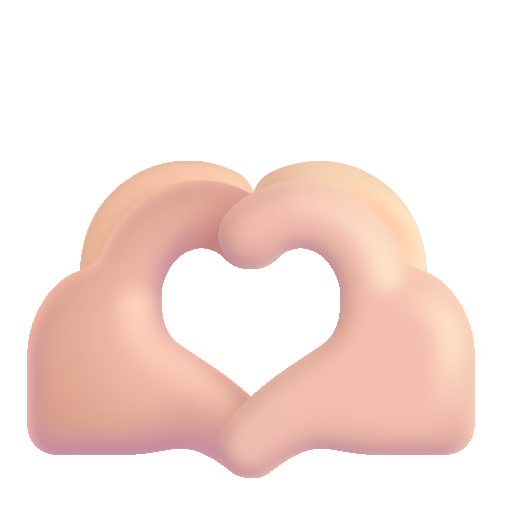
heart hands color light